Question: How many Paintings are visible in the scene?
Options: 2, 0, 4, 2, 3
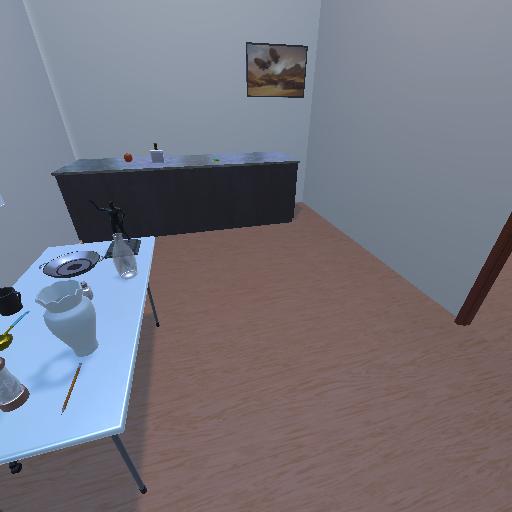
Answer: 2